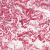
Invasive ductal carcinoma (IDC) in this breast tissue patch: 0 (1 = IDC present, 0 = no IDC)